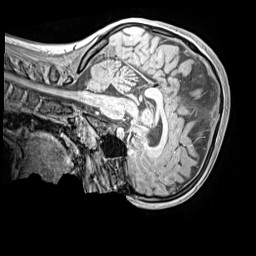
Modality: MP2RAGE
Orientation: sagittal
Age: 12
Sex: female
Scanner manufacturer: siemens
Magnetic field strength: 3 T
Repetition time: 4 s
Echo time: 0.00299 s